Question: My simple program takes input from keyboard or text field and put it to JTextArea like this:
'''
1111,1111;
2222,2222;
3333,3333;
.
.
.
'''
When I finish inputting data i want to save it to the txt file, but there is one condition - when there are more then 30 lines, data from jtextarea have to be split into smaller "packages" (every one have to have only 30 lines (or the last one less) and they have to be saved to separated txt files. Every file have to have empty line at the end (
).
I know how to create files.
I can count into how many pieces i have to split data from jtextarea.
But i can't figure it out how to read 1-30 lines by scaner in the first run and save it to file, 31-60 in the second run and save etc etc.
'''
String string = jtextarea.getText() gets all the lines
'''
I try also something like this:
'''
for (int i=1; i<31; i++)
{
while(scaner.hasNext())
pw.println(scaner.nextLine());
}
'''
but it also reads all the lines
This also not working - gives only 30 characters - not lines:
'''
String alltext = jtextare.getText();
String lines = alltext.substring(0, 30);
'''
This example i don't understand:
'''
String text = inputArea.getText();
int totalLines = inputArea.getLineCount();
for (int i=0; i < totalLines; i++) {
int start = inputArea.getLineStartOffset(i);
int end = inputArea.getLineEndOffset(i);
String line = text.substring(start, end);
outputArea.append(line + "
");
}
'''
Why bother when i can't point line number, only position in line.
Please help me with this problem - can you describe proper loop and commands for this?
I have jTextArea with 100 lines of text. Every line ending with
.
I want to split this 100 lines into groups of 30 lines per group, and write every group to txt file - every txt file will contain 30 lines of text (every line ending with
), and last (31) line should be empty.
What is the easiest way to do this?

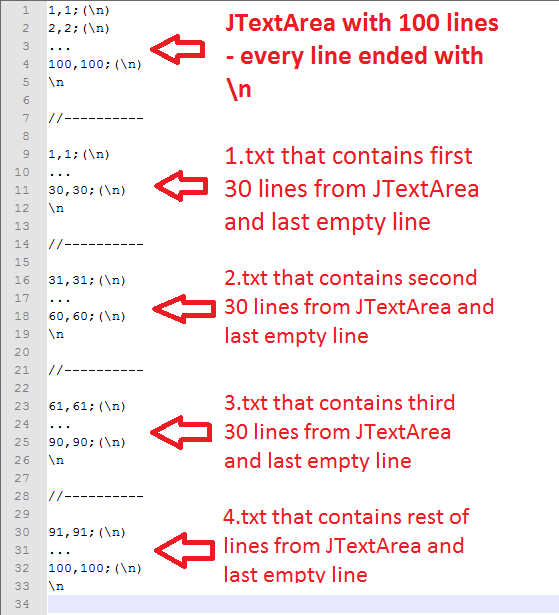
Answer: This works:
'''
try
{
Scanner sc = new Scanner(ta.getText());
String s="";
for(int i=1; i<=100; i++)
{
s+=sc.nextLine()+"
";
if(i%30==0)
{
File f = new File("File"+(i/30)+".txt");
f.createNewFile();
BufferedWriter bw = new BufferedWriter(new FileWriter(f));
bw.write(s);
bw.close();
s="";
}
}
File f = new File("File4.txt");
f.createNewFile();
BufferedWriter bw = new BufferedWriter(new FileWriter(f));
bw.write(s);
bw.close();
}catch(Exception e){}
'''